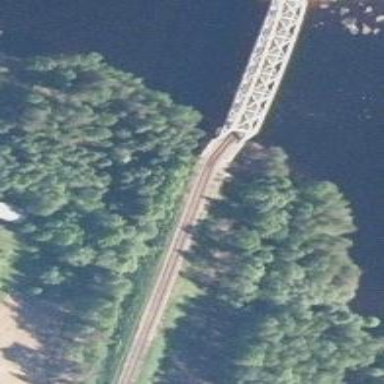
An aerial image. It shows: Truss bridge carrying railway track of class B1.